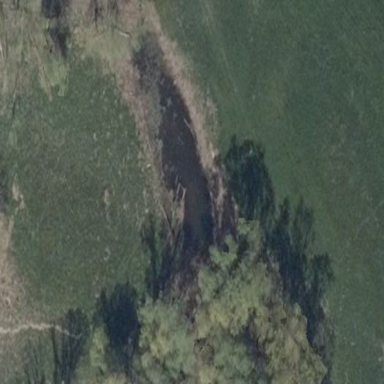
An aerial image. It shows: Serene pond surrounded by nature.